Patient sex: M
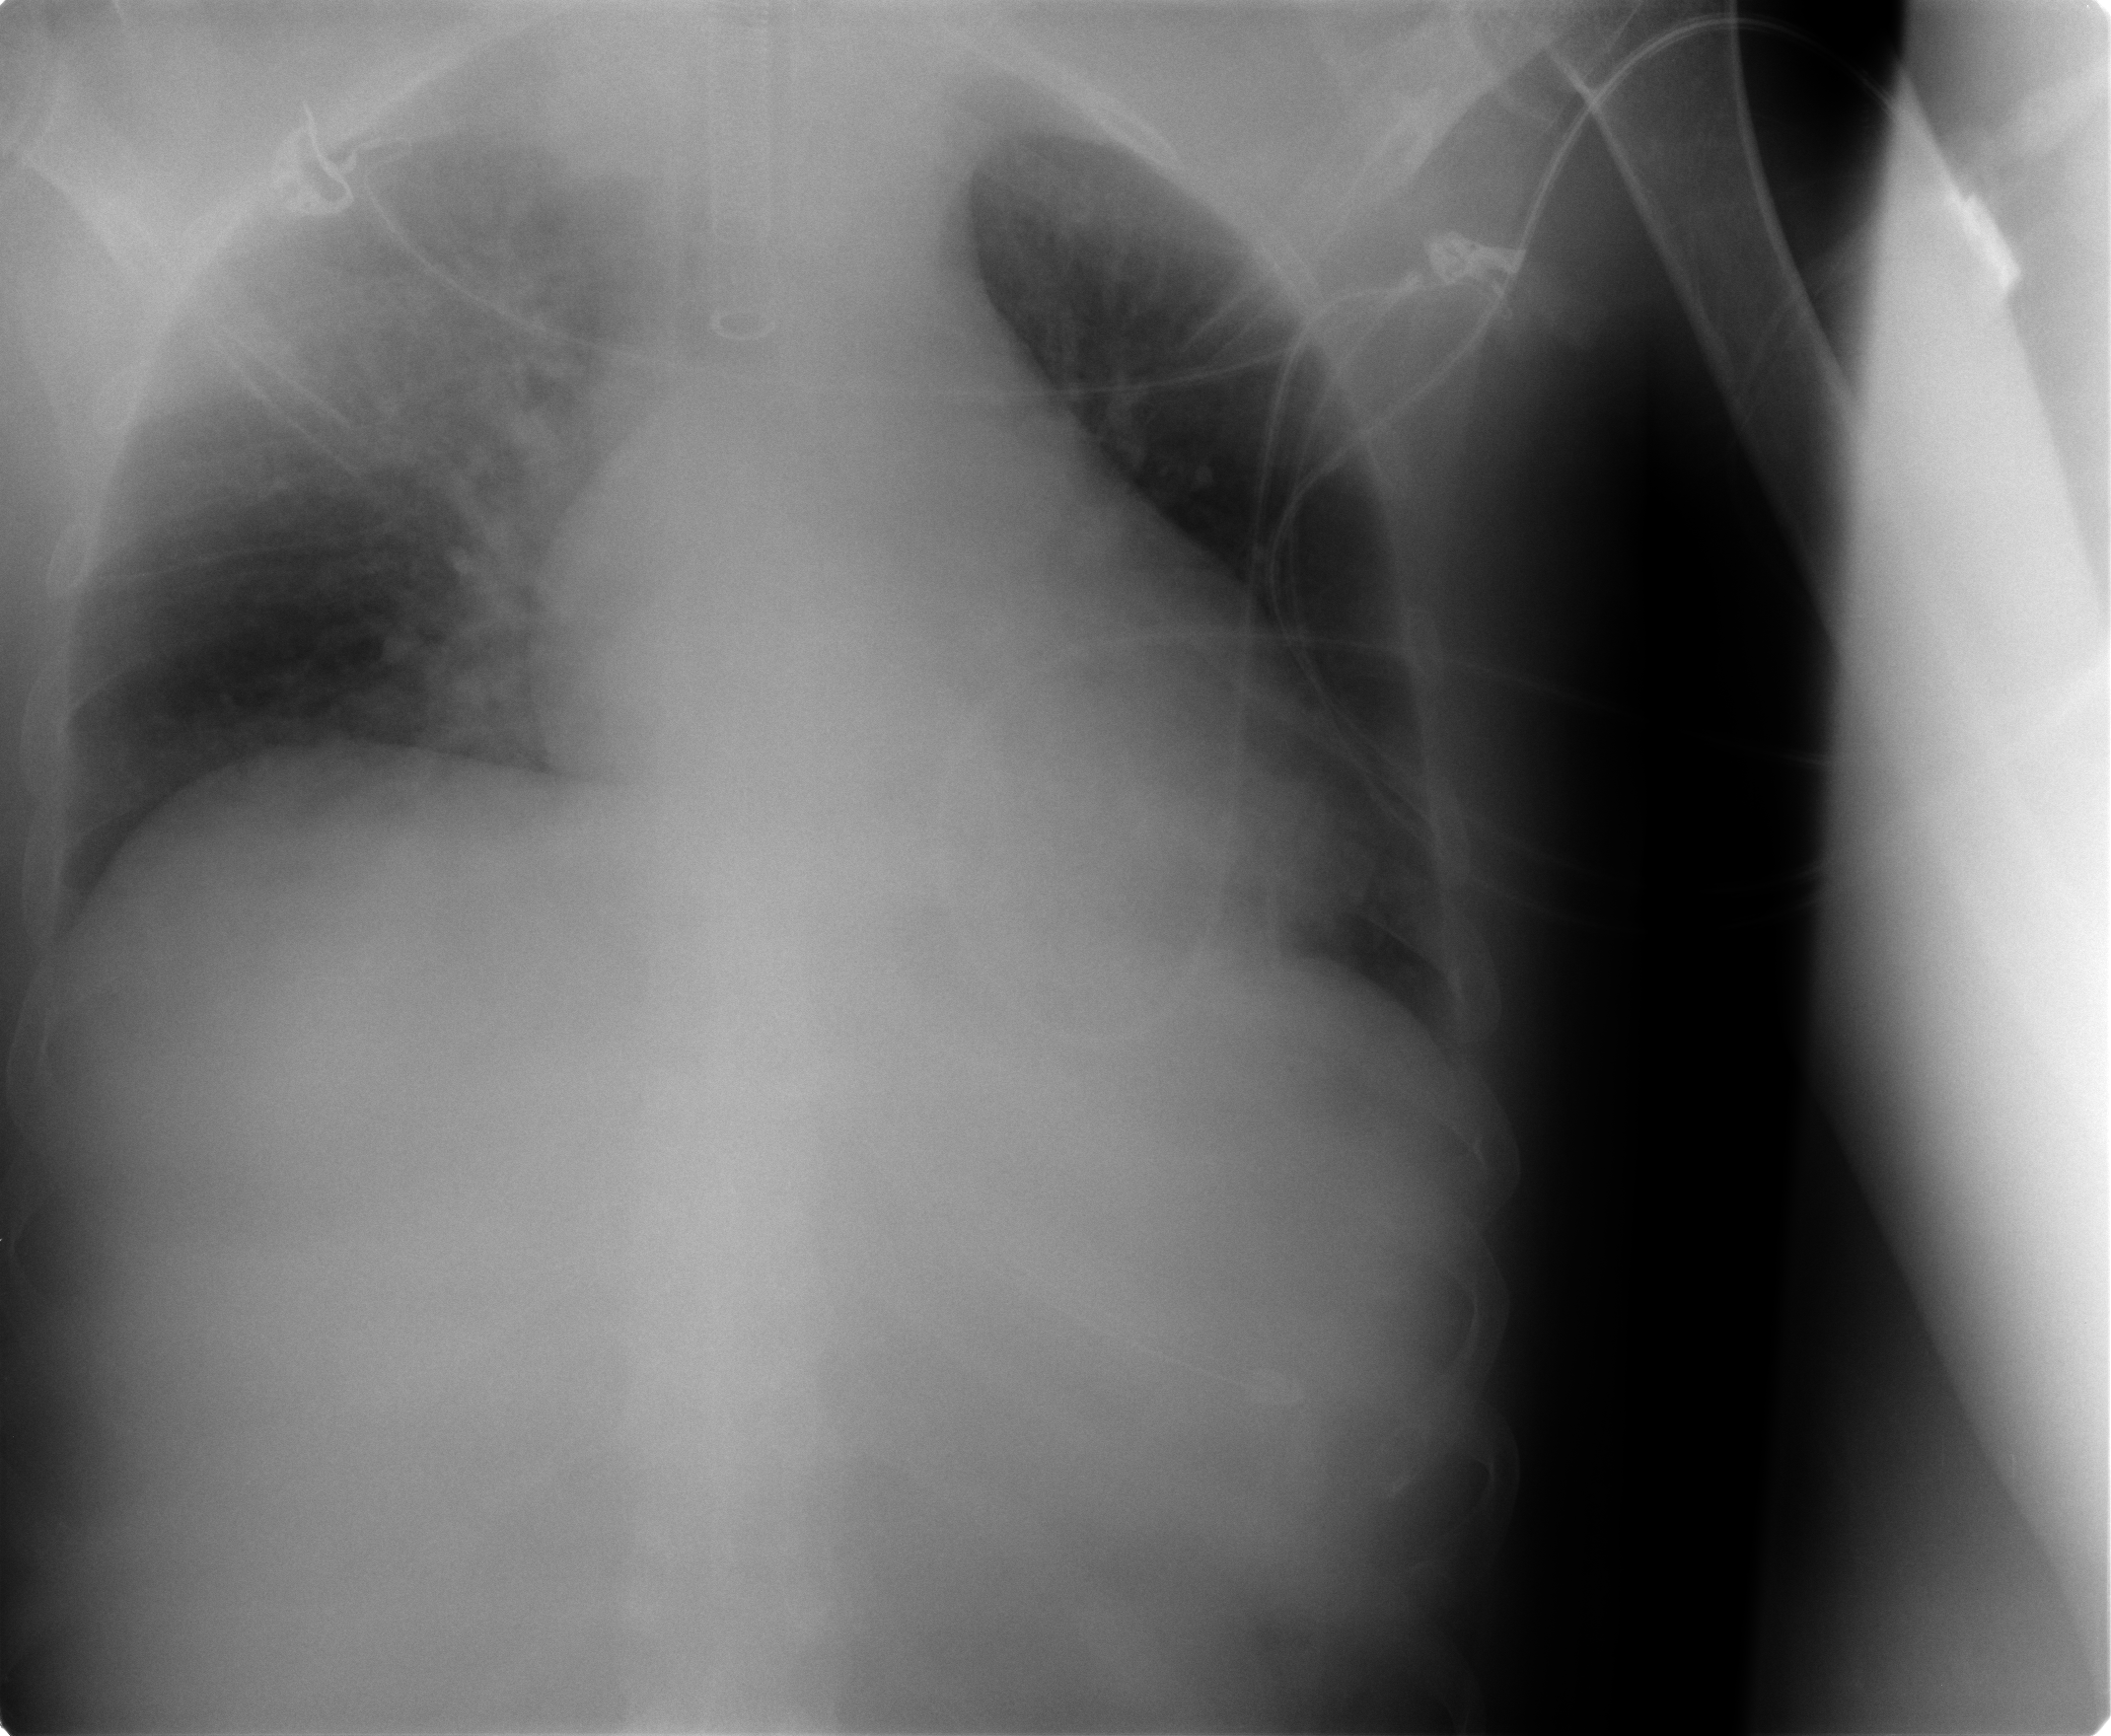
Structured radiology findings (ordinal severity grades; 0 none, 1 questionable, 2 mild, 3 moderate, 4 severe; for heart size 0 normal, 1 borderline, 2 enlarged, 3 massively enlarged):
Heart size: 2
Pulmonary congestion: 0
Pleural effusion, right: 0
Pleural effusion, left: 0
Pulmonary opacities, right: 2
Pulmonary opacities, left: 0
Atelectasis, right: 2
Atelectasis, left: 0